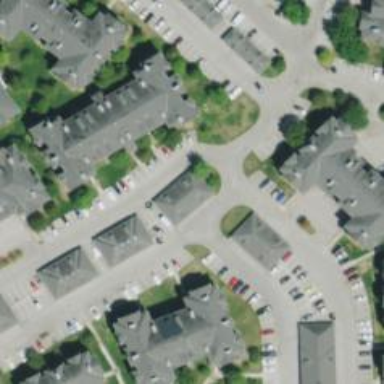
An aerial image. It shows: Living street.